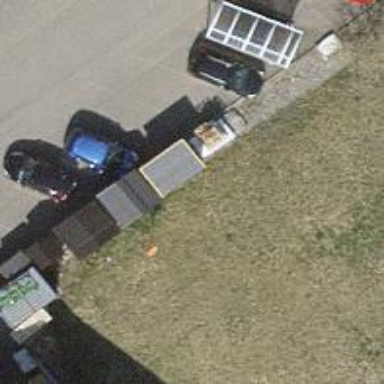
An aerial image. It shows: Pole with roofed pipeline marker.